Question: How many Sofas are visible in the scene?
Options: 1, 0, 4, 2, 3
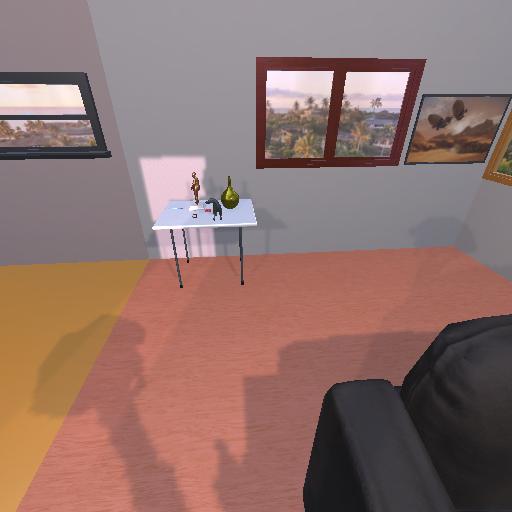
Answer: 1